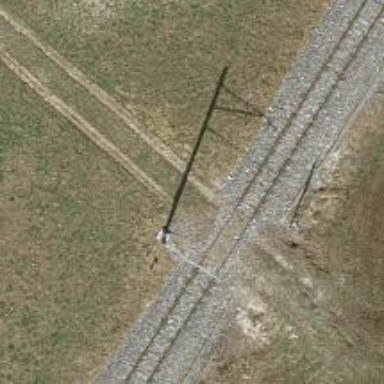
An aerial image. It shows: Railway level crossing.